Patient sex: M
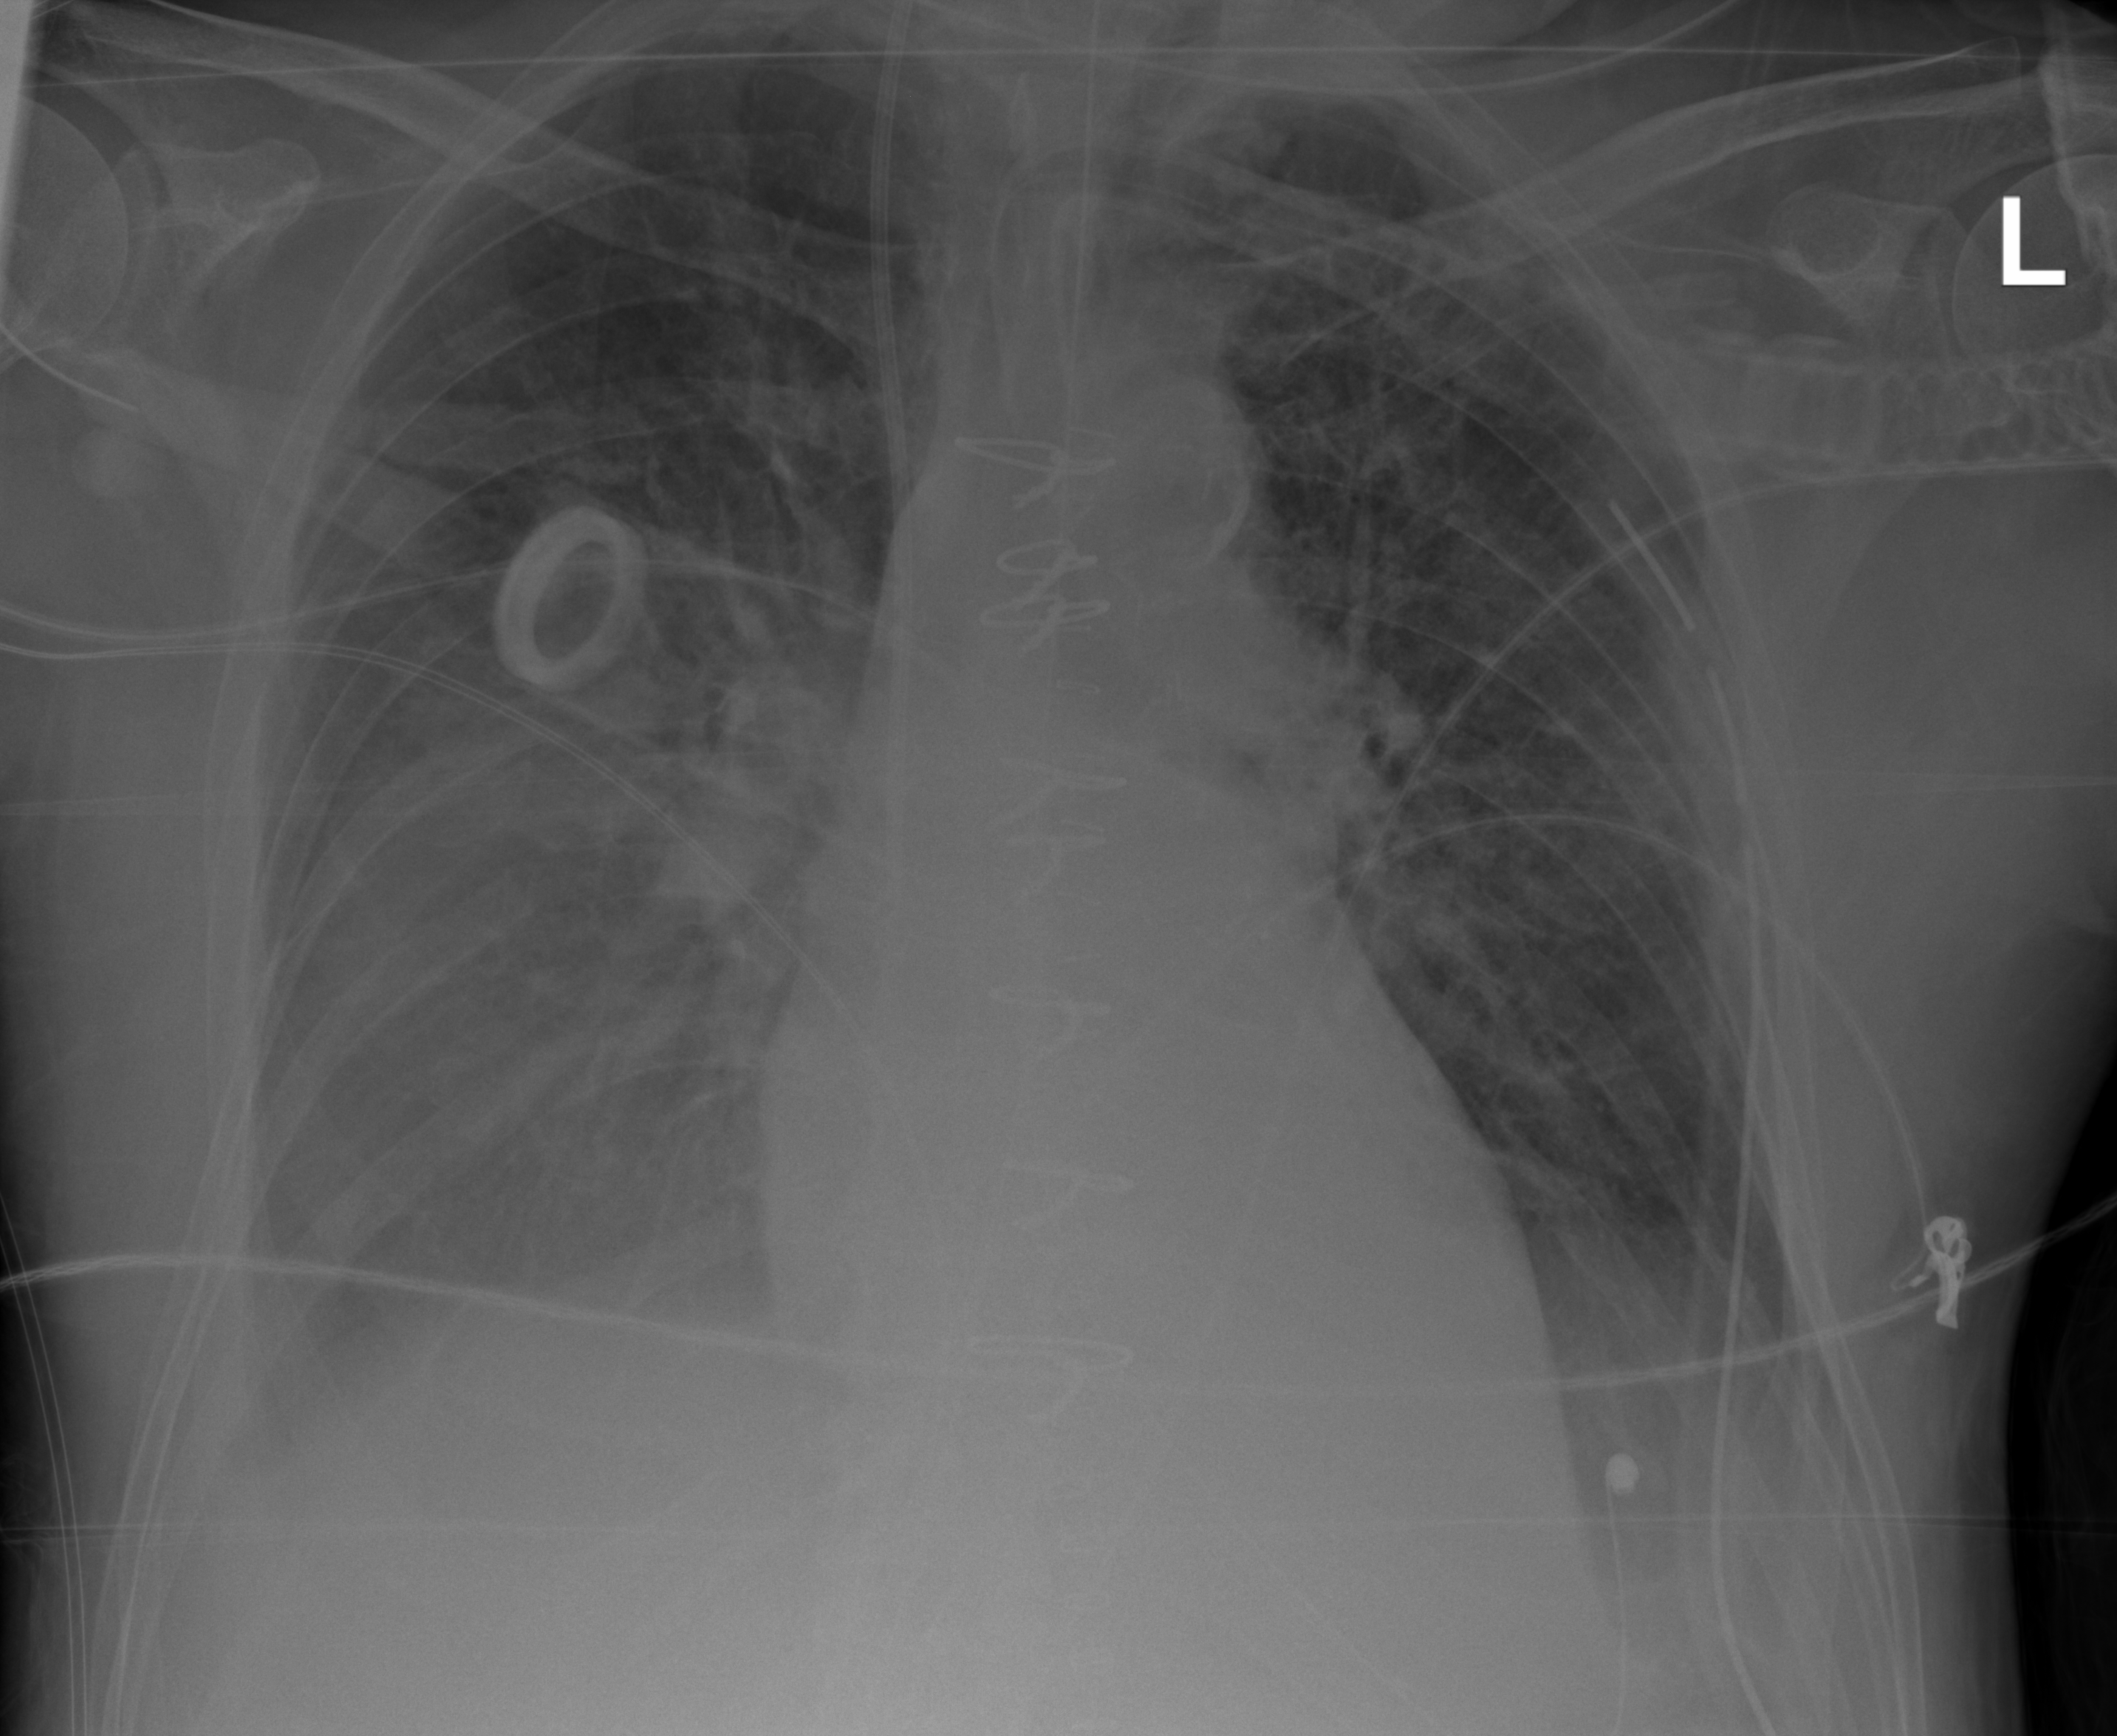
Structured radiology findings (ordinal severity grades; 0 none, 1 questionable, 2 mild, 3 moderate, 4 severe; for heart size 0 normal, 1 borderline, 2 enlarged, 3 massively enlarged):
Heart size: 0
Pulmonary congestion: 2
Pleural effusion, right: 2
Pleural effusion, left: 2
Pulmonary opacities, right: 2
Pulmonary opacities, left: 2
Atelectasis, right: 2
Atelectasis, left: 2